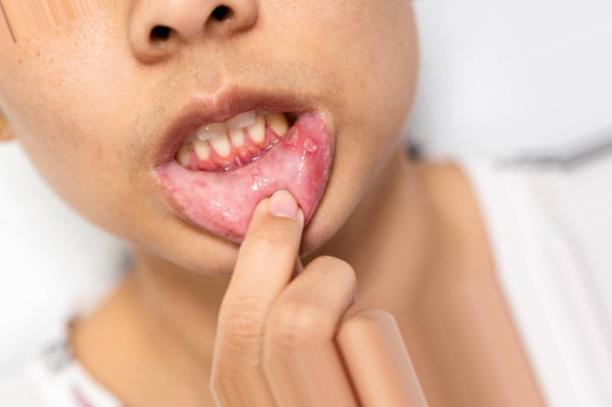
Condition: Mouth Ulcer